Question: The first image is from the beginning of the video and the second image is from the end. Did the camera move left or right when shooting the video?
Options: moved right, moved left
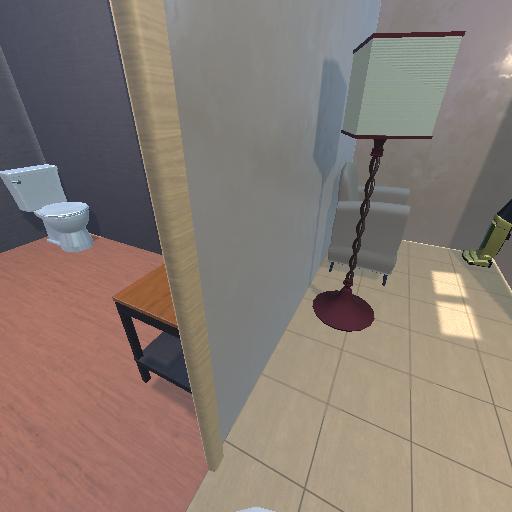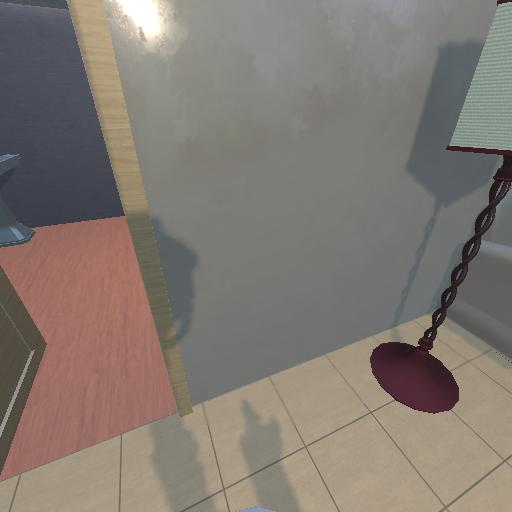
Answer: moved right